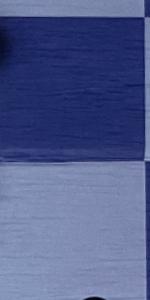
Label: Empty